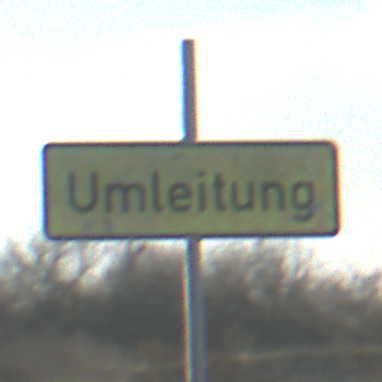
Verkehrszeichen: Umleitungsankuendigung
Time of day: MorningAfternoon
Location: Outdoor (Nature)
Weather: Clear
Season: NotSpecified
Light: Natural